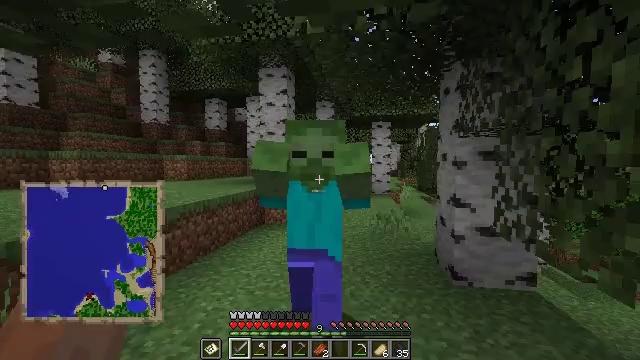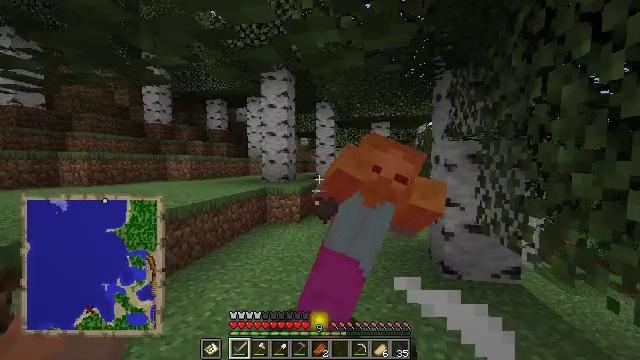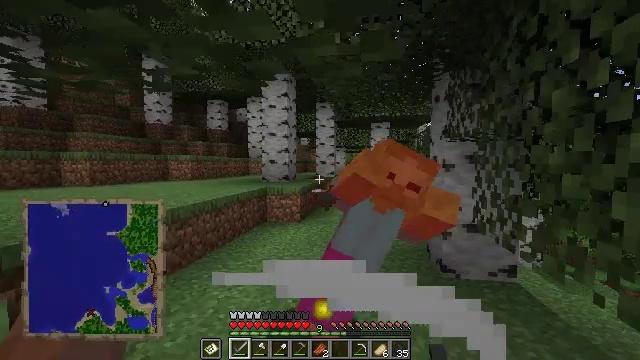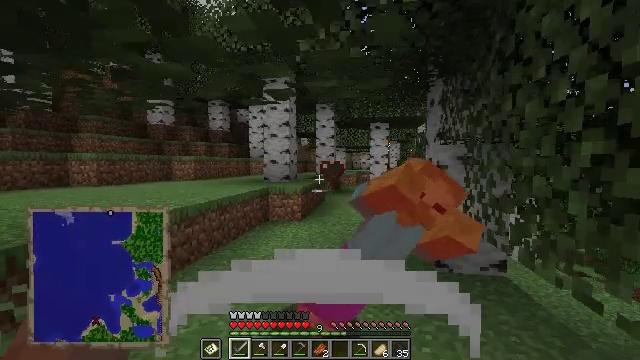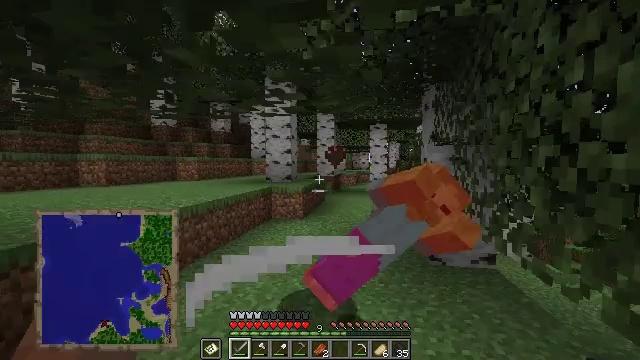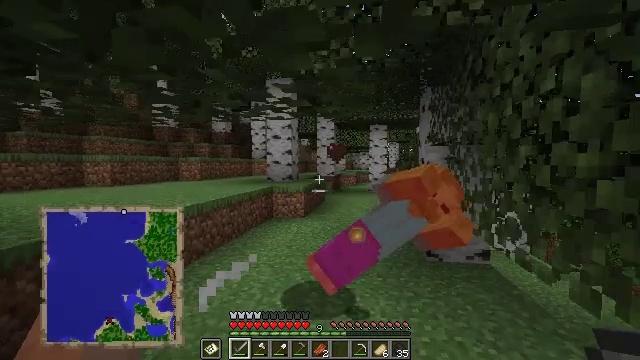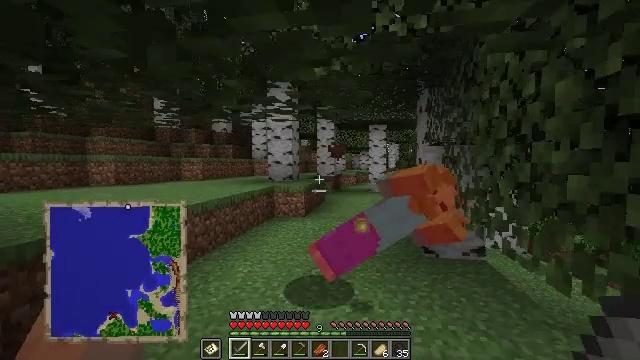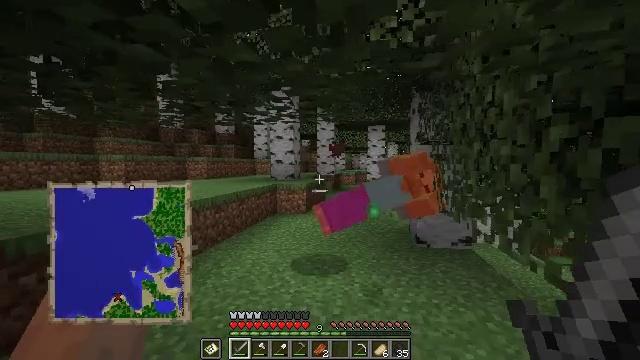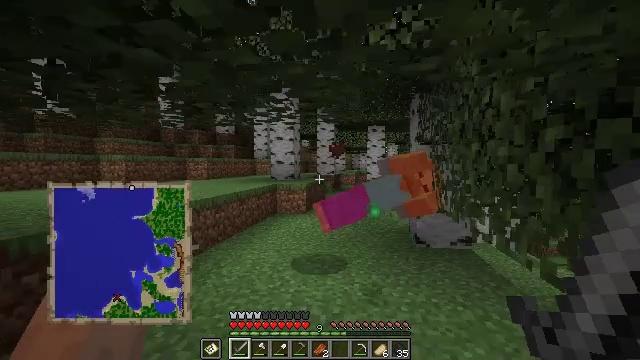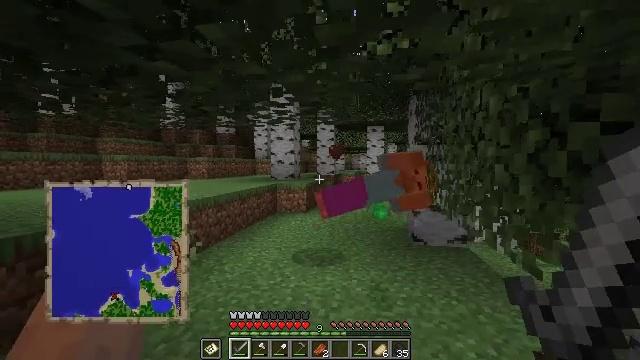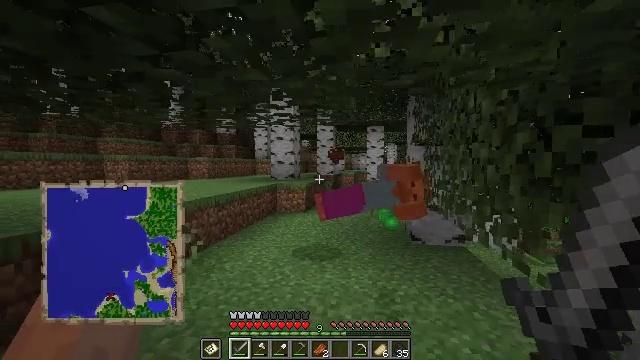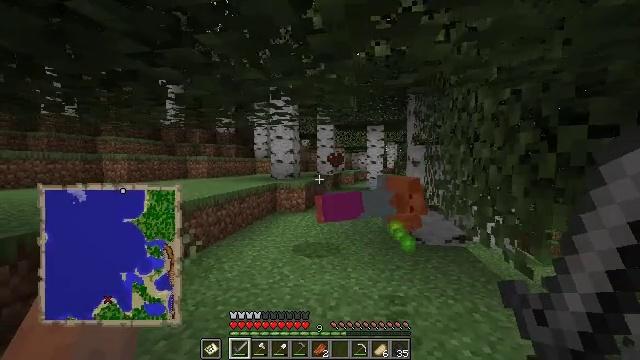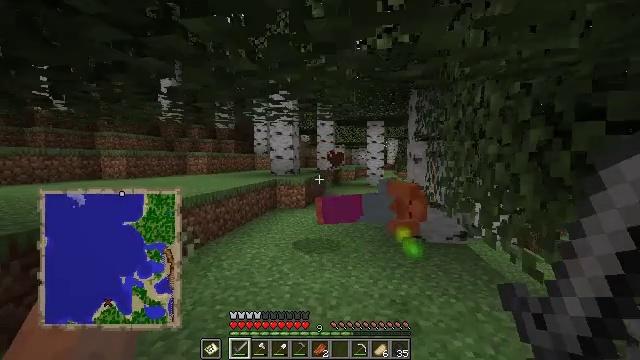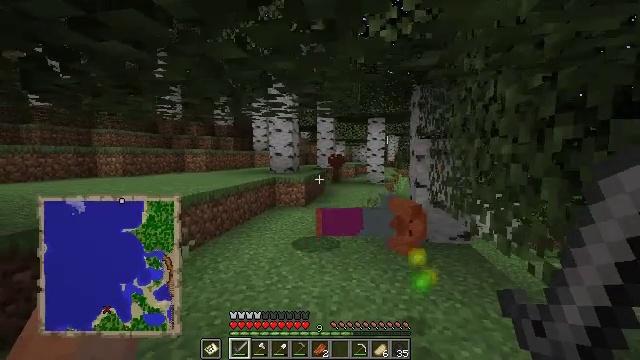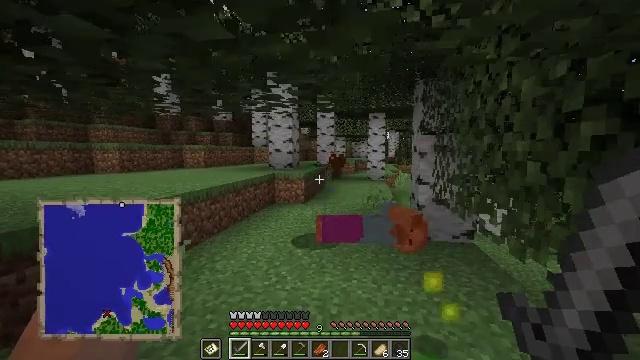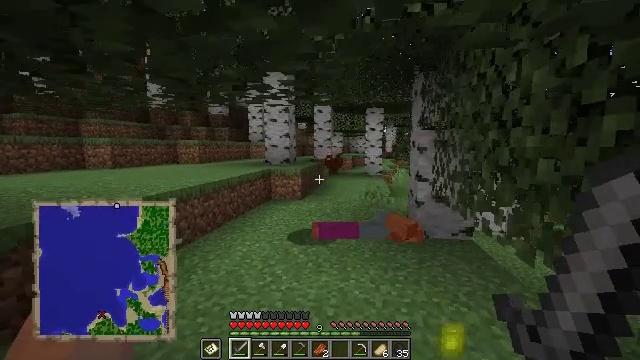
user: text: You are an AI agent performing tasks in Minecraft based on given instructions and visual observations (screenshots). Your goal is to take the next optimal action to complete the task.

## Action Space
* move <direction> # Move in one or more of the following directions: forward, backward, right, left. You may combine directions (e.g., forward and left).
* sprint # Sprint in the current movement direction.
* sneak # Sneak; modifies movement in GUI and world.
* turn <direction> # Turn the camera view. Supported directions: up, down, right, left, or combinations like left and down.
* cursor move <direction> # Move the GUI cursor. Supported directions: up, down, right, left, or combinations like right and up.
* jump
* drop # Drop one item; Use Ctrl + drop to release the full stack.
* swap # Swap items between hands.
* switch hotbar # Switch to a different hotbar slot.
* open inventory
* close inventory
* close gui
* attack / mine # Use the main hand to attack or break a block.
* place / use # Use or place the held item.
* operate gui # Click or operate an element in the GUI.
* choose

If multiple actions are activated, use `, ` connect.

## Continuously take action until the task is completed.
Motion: motion action
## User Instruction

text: Break the sand block.
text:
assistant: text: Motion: move back
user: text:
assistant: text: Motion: move back
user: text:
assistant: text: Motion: move back
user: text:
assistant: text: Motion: move back
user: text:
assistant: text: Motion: move back
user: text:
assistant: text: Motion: move back
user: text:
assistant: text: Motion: move back
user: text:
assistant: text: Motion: no_op
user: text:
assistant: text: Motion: no_op
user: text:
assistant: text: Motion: no_op
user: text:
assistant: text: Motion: move forward
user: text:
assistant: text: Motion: move forward
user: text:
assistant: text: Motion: move forward
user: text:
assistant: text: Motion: no_op
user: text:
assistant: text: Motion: move forward, turn down
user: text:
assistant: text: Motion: move forward, turn right and down
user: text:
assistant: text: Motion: move forward, turn right and down
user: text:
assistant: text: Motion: move forward, turn right
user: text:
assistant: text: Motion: move forward, turn right
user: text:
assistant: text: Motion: move forward
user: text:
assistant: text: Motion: move forward and move right
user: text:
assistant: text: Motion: move forward and move right
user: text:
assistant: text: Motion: move forward and move right
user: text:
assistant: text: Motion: move forward
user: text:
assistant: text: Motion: move forward, turn left
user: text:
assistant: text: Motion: move forward, turn left
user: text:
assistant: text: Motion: move forward
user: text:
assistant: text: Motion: move forward
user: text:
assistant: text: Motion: move forward
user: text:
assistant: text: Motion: move forward